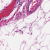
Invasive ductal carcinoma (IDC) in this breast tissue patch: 0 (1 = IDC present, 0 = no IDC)